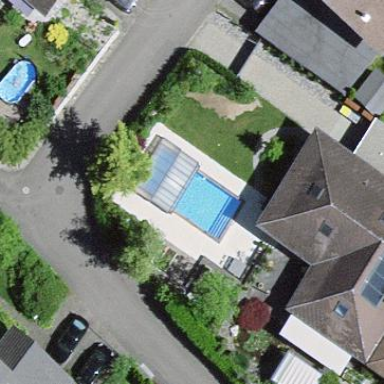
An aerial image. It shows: Swimming pool located in leisure land.